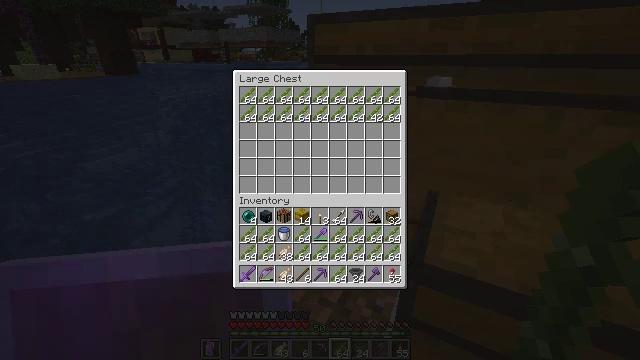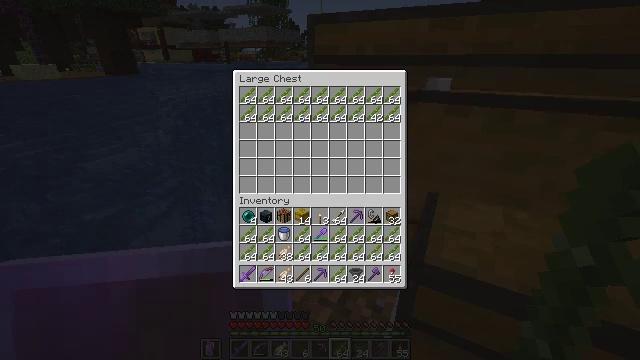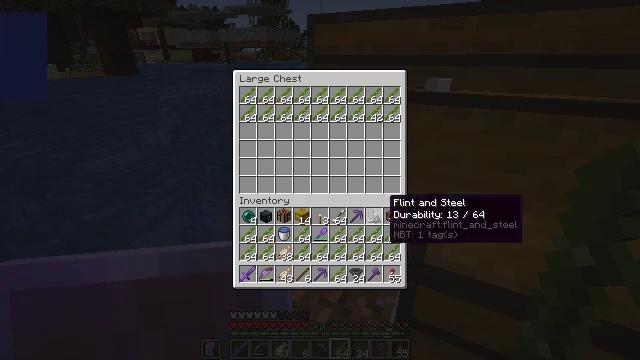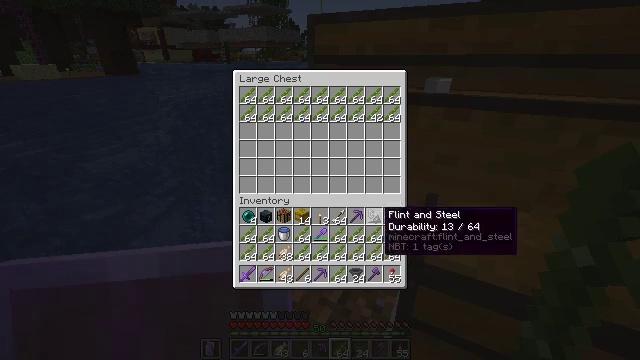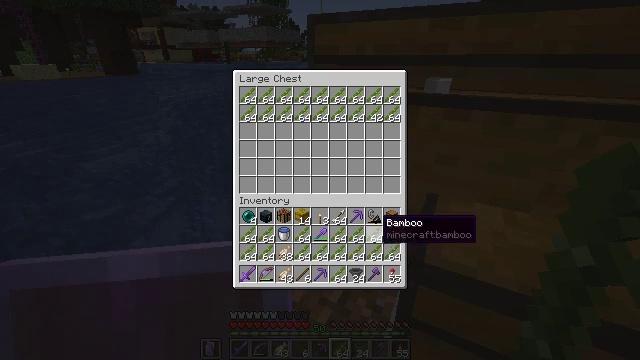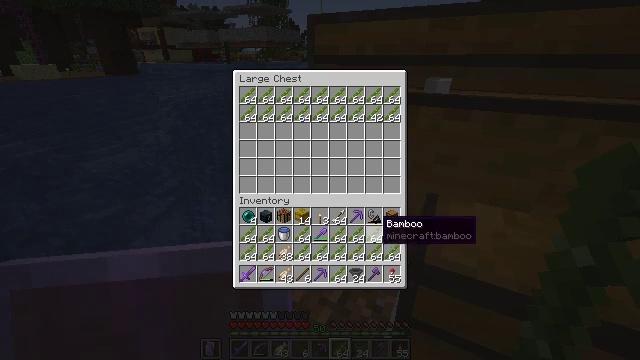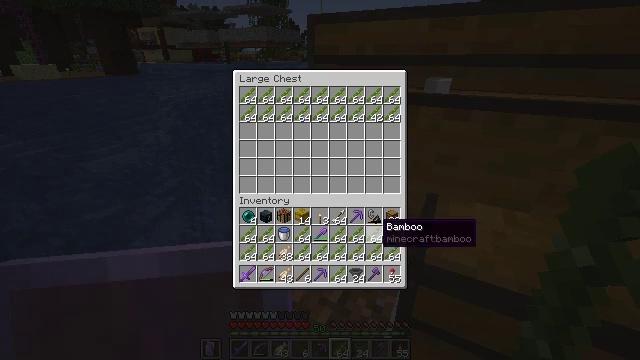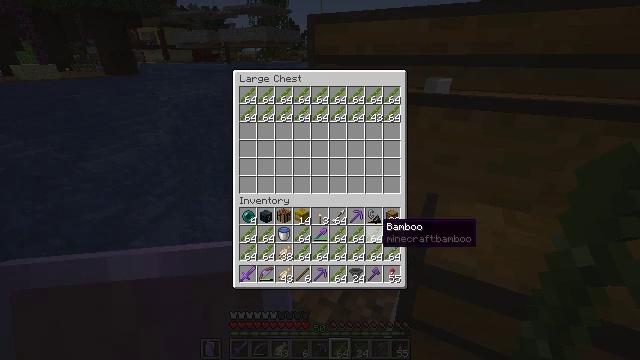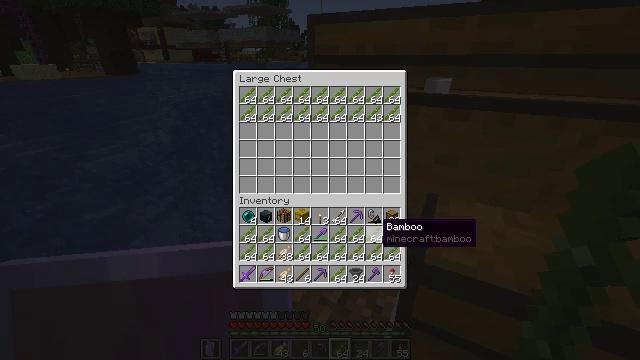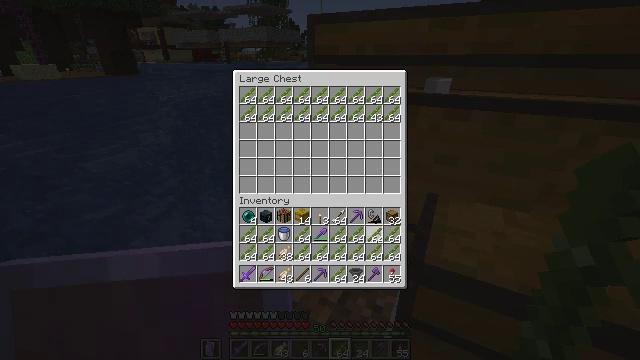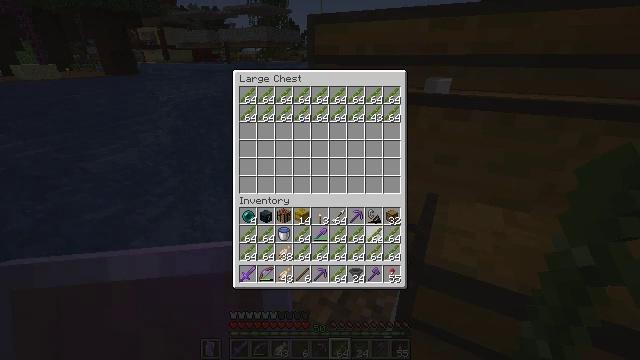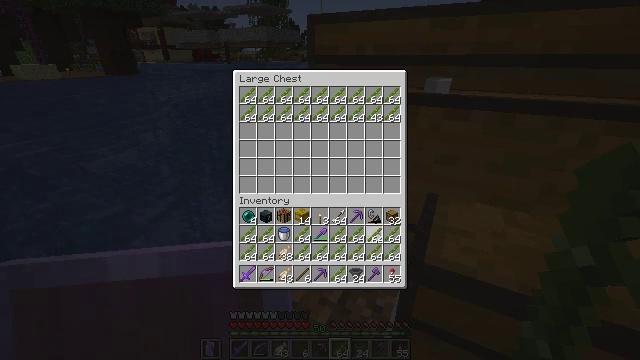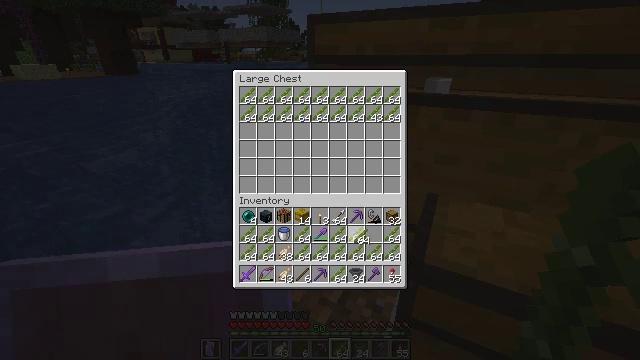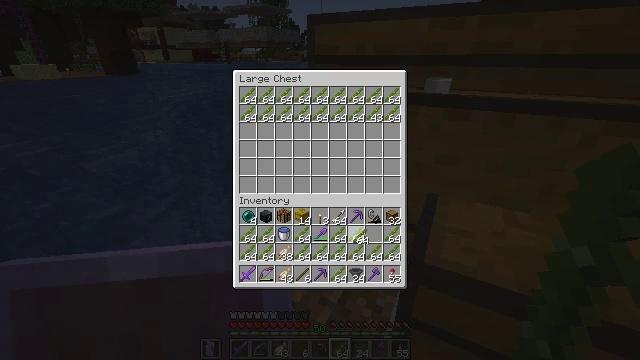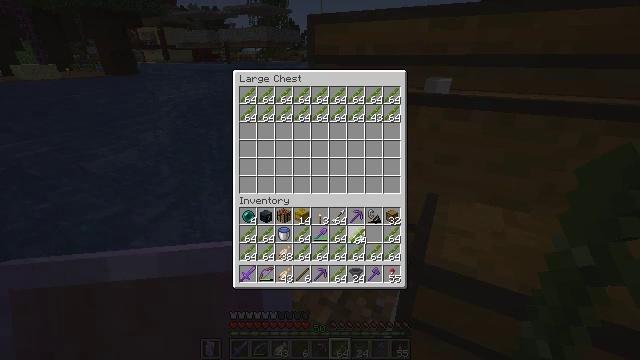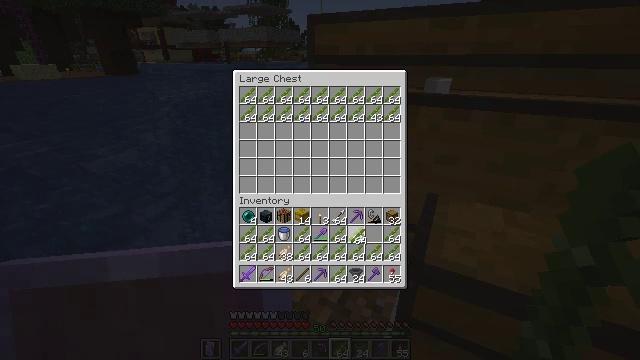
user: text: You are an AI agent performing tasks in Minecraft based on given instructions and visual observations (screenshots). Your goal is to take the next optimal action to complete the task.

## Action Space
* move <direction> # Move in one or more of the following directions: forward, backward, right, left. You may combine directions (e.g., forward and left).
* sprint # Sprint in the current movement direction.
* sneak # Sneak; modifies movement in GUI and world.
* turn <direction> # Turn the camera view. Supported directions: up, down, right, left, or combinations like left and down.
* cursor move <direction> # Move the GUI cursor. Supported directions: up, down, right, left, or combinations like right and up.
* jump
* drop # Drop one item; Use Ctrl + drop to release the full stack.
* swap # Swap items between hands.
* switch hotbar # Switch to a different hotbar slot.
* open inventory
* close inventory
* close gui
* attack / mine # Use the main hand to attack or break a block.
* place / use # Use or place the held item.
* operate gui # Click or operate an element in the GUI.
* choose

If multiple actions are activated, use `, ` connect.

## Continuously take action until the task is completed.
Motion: motion action
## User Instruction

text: Attack the chest to pick it up.
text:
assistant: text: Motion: no_op
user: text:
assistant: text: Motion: turn down
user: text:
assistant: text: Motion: turn down
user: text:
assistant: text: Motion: turn down
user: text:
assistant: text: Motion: no_op
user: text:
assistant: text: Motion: no_op
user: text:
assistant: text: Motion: no_op
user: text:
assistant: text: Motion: no_op
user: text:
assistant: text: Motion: attack / mine
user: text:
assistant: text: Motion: attack / mine
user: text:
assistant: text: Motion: no_op
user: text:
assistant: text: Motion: turn left
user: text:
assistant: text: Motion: no_op
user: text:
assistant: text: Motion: sneak
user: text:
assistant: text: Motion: sneak
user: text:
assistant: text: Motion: sneak
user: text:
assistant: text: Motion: sneak, attack / mine
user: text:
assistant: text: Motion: sneak, attack / mine
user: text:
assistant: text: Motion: sneak
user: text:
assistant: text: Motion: sneak
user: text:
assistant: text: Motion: sneak, attack / mine
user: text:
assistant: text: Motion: sneak, attack / mine
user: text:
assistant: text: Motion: sneak
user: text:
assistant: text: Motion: sneak, attack / mine
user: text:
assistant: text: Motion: sneak, attack / mine
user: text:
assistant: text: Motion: sneak, attack / mine
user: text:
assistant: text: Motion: sneak
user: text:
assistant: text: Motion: sneak
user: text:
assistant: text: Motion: sneak
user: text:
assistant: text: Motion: sneak